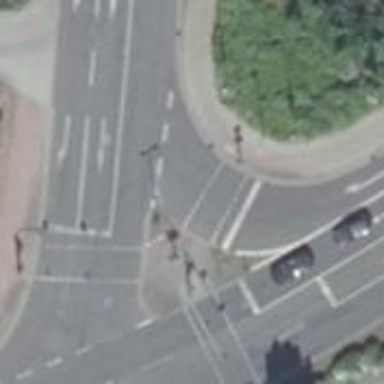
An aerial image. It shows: Road with traffic signals at crossing.